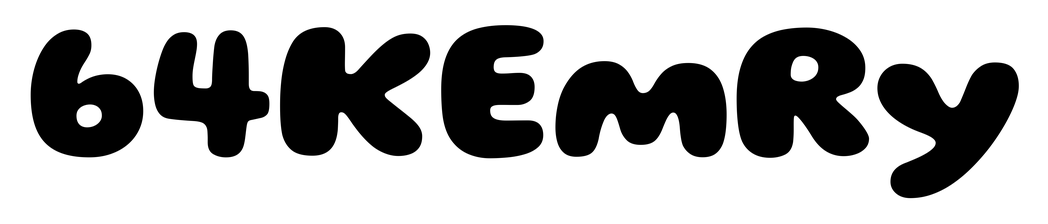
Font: Gluten_ExtraBold